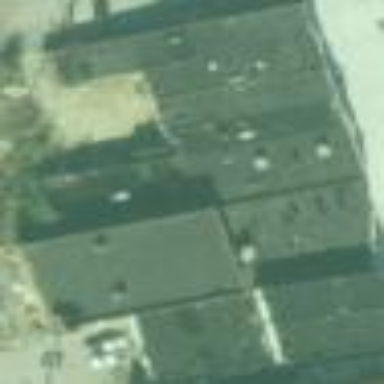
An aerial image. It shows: Commercial building.